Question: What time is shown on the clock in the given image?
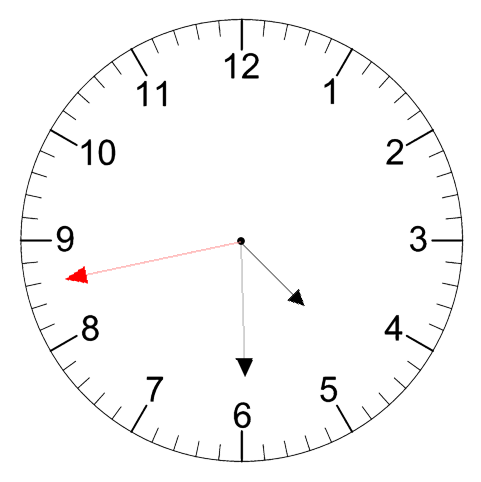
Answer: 04:29:43